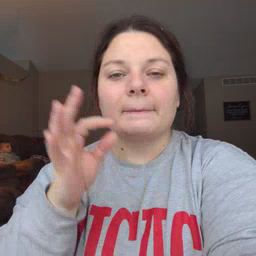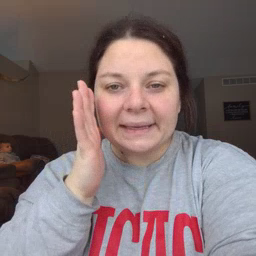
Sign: bee